Aerial crown-view tile of a tropical tree (Barro Colorado Island, Panama), acquired 20240611:
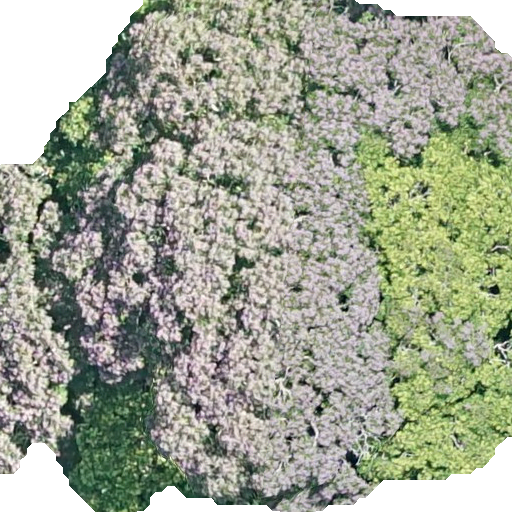
Species: Dipteryx oleifera
GBIF accepted scientific name: Dipteryx oleifera
Crown area: 441.472 m²